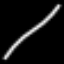
Label: line